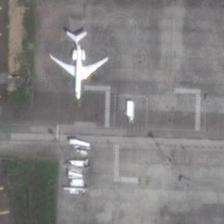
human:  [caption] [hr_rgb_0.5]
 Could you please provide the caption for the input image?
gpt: the plane is parked at the open space of the airport .

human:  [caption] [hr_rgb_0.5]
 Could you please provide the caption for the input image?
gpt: a plane is near to a piece of meadow on airport .

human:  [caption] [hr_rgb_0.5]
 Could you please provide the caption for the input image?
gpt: a plane is in the airport .

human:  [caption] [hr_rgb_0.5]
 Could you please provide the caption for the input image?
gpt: a white plane is on an airport with meadows next to it .

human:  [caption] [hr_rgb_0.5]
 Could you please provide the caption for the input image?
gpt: a white plane is on an airport with meadows next to it .